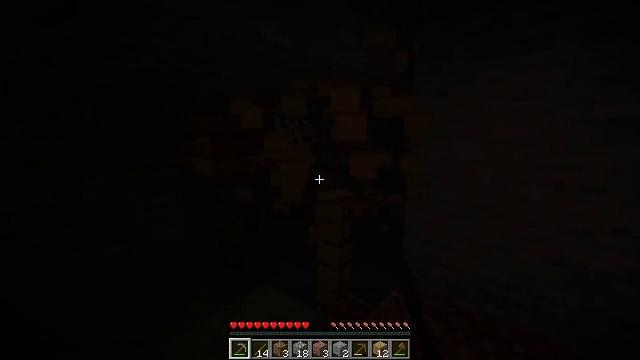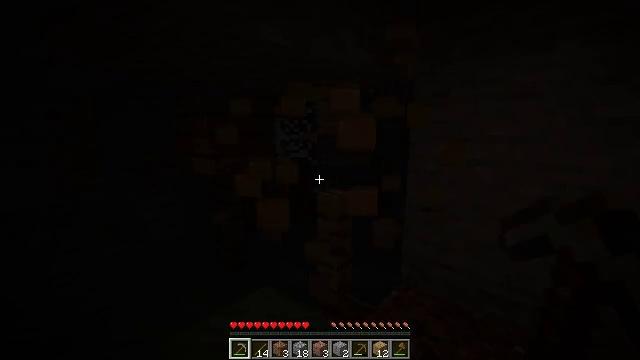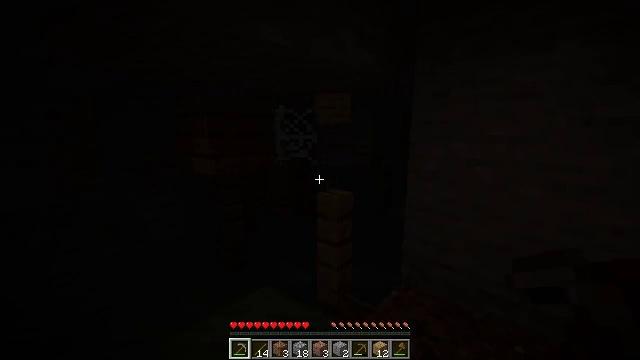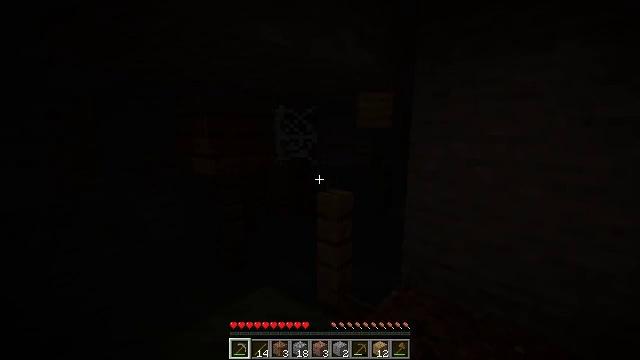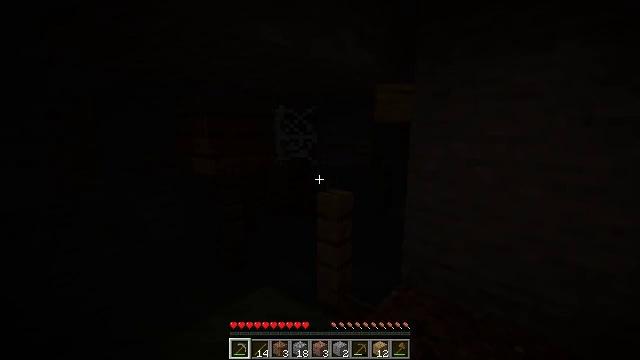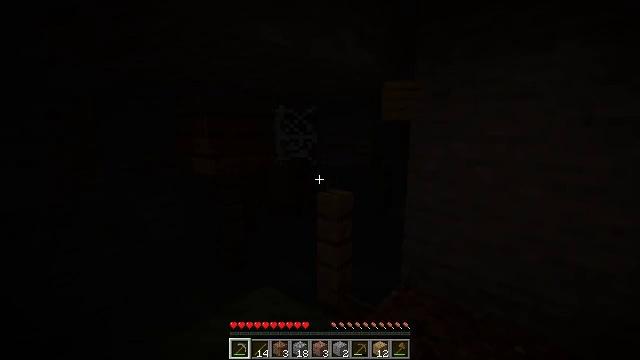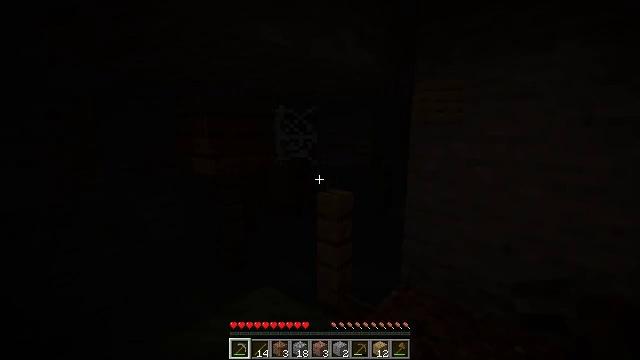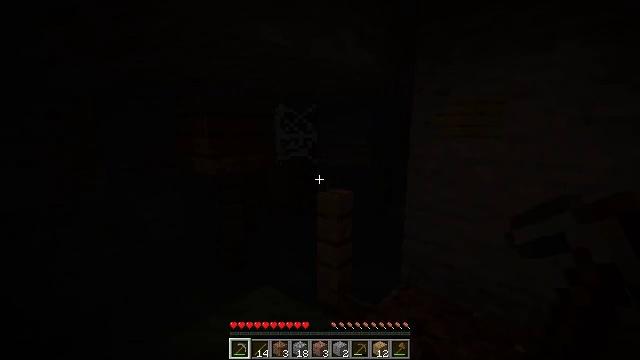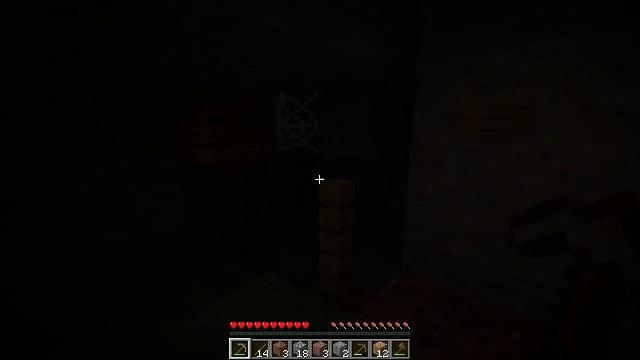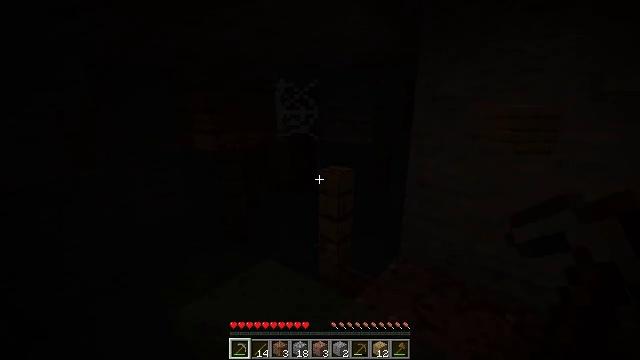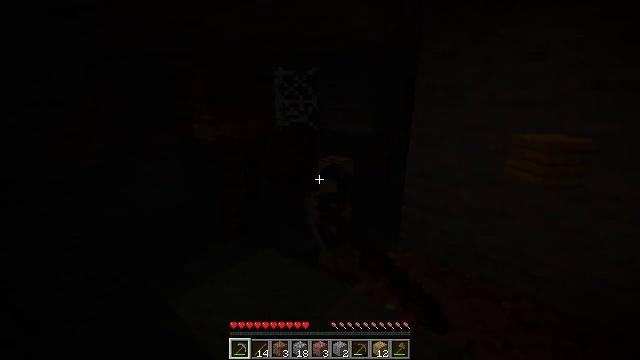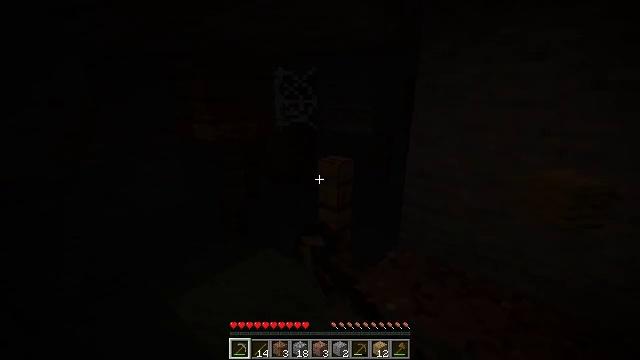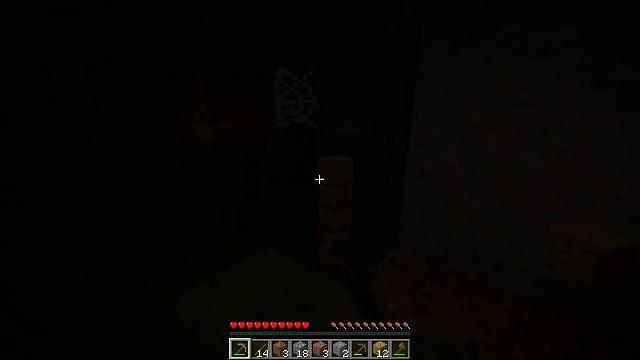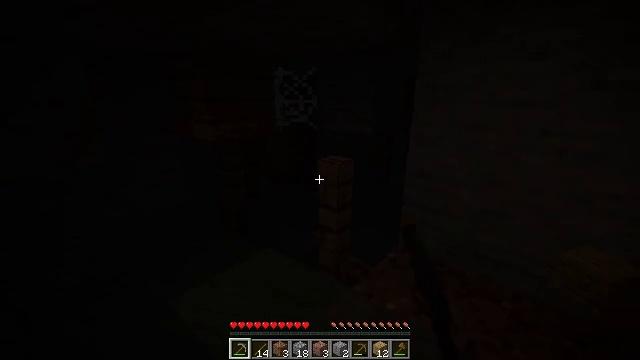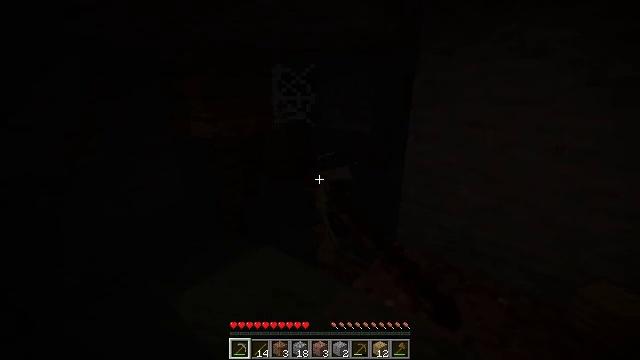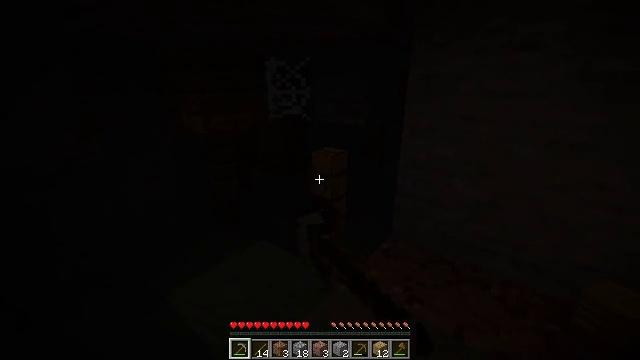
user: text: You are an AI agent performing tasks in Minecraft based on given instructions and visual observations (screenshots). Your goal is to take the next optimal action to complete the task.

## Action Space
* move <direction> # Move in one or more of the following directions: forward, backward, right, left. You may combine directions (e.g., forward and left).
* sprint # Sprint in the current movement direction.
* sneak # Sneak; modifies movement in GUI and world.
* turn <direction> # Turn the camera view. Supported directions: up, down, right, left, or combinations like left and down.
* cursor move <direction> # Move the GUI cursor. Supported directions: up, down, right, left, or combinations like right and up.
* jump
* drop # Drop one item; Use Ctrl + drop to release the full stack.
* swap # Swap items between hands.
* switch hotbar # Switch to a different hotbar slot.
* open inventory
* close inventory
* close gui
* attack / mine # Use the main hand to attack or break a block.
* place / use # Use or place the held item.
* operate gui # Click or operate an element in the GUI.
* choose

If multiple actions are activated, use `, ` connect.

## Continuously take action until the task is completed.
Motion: motion action
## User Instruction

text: Gather the oak fence pieces.
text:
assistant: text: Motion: attack / mine
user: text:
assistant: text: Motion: attack / mine
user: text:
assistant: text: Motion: attack / mine
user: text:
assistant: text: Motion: attack / mine
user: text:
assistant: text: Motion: attack / mine
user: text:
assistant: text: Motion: attack / mine
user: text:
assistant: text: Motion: attack / mine
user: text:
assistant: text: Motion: turn down, attack / mine
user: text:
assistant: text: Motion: turn down, attack / mine
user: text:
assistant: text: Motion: turn down, attack / mine
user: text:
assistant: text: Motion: attack / mine
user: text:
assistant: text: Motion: attack / mine
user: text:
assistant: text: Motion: attack / mine
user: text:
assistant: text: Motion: attack / mine
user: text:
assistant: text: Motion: turn right and down, attack / mine
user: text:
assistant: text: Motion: turn right, attack / mine
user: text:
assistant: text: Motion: turn right, attack / mine
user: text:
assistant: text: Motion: attack / mine
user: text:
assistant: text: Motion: attack / mine
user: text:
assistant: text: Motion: attack / mine
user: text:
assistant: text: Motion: attack / mine
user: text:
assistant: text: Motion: attack / mine
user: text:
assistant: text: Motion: attack / mine
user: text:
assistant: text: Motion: attack / mine
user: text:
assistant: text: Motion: attack / mine
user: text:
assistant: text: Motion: attack / mine
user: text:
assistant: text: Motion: attack / mine
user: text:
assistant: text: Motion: attack / mine
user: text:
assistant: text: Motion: attack / mine
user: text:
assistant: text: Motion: attack / mine